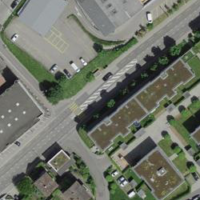
EUNIS habitat code: 54
Species observed at this site:
Medicago sativa